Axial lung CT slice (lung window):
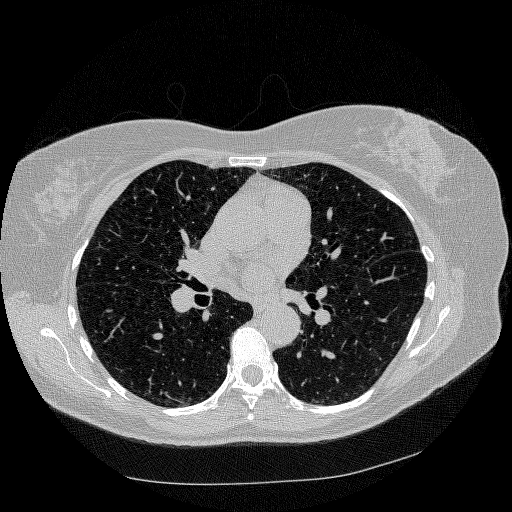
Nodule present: no